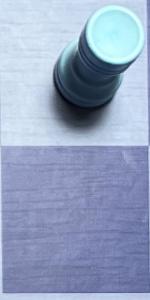
Label: Empty